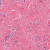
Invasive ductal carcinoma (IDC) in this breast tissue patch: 0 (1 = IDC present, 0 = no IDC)